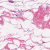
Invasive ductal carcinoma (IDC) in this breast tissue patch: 0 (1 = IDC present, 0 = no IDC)